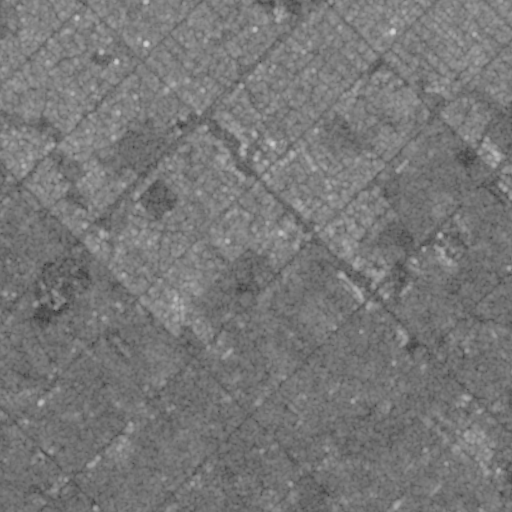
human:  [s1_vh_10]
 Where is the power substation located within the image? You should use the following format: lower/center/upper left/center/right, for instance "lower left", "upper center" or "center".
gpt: The power substation is located in the upper right of the image.
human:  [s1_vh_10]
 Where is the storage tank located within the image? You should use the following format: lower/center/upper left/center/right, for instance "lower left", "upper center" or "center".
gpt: The storage tank is located in the upper left of the image.
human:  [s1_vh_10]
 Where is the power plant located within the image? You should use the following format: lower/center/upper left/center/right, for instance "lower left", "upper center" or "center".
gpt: There is no power plant in the image.

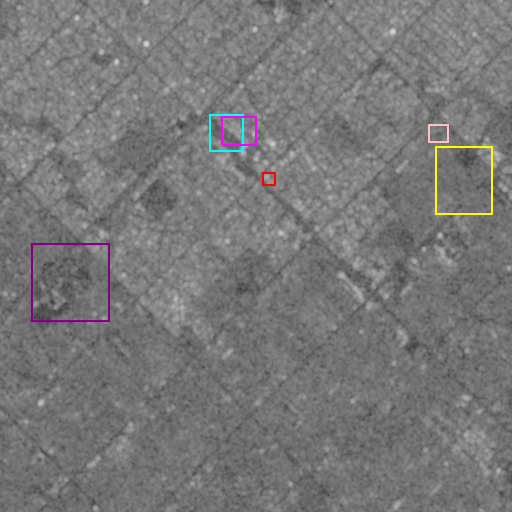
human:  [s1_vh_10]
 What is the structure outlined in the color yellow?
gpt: The structure outlined in yellow is a crop field.
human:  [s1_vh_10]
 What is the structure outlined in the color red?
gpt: The structure outlined in red is a gas station.
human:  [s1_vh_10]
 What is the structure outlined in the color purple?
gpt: The structure outlined in purple is a park.
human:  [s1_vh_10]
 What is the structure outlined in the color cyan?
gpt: The structure outlined in cyan is a parking lot.
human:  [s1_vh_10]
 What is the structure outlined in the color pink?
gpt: The structure outlined in pink is a power substation.
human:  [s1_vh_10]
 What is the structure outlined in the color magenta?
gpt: The structure outlined in magenta is a building.
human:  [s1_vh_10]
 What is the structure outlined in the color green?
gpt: There is no green outline.